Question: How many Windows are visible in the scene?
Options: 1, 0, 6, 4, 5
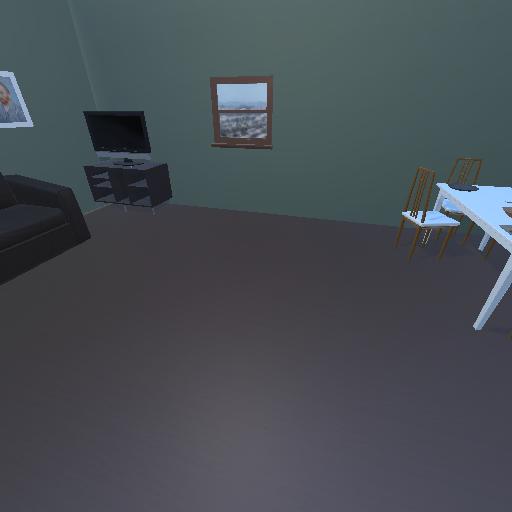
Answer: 1